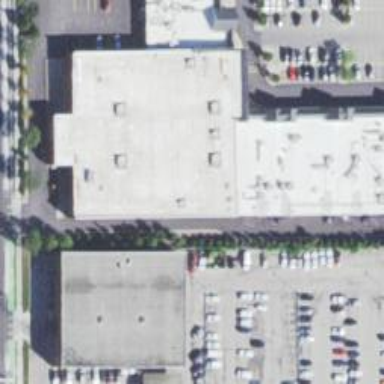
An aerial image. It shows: Retail building.